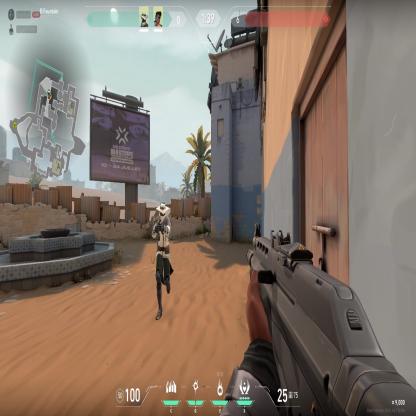
Label: teammate